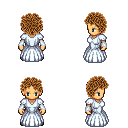
a pixel art fantasy rpg character, female body template, human, tanned skin, underdress, magenta pants, brown curly afro hairstyle, white cloth bracers, black shoes, four views (front, back, left, right), 2x2 character sprite sheet, small pixel art, hard edges, no anti-aliasing